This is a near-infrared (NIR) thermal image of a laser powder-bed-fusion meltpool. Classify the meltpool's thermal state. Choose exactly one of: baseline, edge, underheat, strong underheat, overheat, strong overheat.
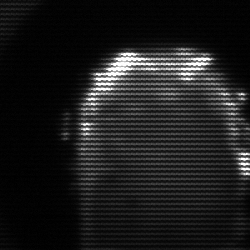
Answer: baseline